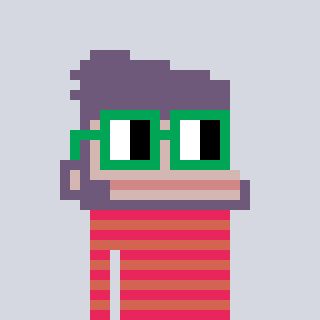
a pixel art character with square green glasses, a ape-shaped head and a peachy-colored body on a cool background